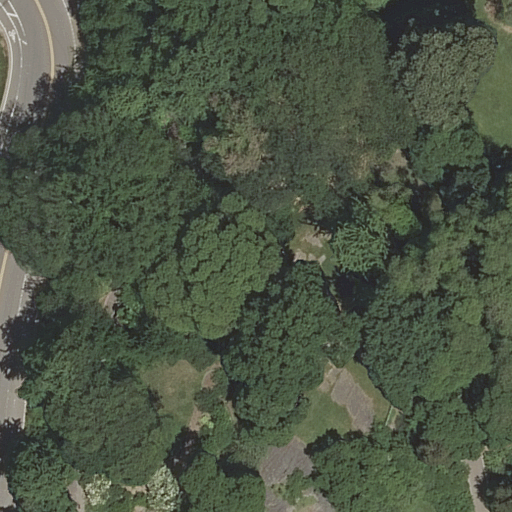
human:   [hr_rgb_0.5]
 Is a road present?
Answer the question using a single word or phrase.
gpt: yes

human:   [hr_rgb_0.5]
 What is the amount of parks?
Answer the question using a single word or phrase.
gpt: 1

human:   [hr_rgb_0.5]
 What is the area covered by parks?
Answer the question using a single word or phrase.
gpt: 10627m2

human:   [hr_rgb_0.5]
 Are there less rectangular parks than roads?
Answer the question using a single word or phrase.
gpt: yes

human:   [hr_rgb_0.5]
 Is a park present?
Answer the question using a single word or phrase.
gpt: yes

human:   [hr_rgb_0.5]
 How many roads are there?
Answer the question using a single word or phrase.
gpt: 4

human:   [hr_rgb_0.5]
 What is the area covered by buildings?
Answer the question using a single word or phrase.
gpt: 0m2

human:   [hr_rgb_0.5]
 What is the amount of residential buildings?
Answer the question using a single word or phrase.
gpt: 0

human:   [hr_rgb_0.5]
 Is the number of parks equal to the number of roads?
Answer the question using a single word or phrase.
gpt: no

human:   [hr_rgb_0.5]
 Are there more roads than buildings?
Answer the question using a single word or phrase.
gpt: yes

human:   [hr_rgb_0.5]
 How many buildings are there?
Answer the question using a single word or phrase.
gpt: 0

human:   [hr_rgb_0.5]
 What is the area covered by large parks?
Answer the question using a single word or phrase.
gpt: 10627m2

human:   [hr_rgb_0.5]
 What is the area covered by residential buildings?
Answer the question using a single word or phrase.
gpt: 0m2

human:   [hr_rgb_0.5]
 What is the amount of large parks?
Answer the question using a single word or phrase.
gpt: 1

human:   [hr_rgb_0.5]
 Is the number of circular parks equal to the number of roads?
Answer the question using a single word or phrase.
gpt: no

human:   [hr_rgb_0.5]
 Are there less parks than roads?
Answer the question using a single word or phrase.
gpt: yes

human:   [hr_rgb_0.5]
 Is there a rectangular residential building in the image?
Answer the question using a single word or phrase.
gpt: no

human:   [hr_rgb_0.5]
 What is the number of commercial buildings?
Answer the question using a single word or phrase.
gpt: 0

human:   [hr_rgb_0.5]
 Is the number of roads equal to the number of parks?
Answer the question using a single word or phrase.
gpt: no

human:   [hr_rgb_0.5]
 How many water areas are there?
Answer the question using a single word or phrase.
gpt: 0

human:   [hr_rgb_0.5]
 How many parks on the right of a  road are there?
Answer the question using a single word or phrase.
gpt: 1

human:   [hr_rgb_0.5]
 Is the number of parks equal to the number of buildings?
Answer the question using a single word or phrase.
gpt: no

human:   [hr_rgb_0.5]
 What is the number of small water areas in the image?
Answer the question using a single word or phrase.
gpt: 0

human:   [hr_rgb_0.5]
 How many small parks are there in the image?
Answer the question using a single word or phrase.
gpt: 0

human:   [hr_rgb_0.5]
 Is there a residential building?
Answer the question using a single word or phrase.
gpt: no

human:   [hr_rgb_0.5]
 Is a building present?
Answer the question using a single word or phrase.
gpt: no

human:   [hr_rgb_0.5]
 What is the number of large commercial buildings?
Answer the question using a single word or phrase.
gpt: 0

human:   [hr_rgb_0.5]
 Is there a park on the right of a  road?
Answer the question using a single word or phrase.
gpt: yes

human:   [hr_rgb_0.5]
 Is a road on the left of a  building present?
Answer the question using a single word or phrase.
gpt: no

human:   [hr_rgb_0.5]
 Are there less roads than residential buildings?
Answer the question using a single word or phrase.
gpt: no

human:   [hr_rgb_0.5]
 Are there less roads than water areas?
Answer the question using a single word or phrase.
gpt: no

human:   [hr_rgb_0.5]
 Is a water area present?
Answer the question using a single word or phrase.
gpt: no

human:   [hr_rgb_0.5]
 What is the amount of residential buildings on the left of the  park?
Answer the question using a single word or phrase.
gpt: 0

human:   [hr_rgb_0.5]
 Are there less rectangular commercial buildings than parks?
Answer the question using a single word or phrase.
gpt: yes

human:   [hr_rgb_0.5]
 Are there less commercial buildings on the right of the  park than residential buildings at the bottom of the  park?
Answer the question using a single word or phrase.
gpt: no

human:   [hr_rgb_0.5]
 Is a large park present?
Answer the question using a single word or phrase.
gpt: yes

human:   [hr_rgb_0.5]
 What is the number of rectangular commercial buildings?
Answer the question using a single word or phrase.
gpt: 0

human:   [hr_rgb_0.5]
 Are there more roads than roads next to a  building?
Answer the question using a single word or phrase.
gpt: yes

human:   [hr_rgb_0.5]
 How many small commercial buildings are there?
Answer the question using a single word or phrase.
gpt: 0

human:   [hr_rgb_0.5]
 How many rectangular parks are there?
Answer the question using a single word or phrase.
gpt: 1

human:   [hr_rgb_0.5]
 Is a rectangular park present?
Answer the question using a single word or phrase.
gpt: yes

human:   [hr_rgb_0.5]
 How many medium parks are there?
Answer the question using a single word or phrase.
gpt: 0

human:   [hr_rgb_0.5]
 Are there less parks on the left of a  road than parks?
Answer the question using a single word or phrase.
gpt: yes

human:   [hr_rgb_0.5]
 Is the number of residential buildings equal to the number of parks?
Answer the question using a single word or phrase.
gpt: no

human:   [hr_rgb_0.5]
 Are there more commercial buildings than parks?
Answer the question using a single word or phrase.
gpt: no

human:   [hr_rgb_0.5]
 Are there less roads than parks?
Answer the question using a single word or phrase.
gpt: no

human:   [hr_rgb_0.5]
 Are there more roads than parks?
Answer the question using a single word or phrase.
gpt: yes

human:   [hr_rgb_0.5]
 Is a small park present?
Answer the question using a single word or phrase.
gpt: no

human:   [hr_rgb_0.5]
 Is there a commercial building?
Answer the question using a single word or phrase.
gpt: no

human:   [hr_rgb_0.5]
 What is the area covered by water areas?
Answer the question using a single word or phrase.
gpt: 0m2

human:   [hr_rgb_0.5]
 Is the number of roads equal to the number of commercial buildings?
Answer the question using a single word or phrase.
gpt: no

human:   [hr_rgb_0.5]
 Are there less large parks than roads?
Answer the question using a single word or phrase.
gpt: yes

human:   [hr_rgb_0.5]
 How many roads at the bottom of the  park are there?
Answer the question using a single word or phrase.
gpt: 4

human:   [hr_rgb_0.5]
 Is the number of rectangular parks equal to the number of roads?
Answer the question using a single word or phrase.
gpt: no

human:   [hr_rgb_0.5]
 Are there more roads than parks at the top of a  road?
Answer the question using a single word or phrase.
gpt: yes

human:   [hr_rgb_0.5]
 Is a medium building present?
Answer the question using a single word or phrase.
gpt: no

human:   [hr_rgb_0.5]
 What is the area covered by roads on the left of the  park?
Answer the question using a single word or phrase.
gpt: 0m2

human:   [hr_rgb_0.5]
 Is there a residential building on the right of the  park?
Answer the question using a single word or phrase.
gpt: no

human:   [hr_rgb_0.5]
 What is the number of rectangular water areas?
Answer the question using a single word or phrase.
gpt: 0

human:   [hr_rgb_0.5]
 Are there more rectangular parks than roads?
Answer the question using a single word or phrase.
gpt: no

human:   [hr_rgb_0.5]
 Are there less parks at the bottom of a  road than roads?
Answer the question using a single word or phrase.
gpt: yes

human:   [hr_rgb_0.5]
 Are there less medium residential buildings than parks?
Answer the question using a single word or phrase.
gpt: yes

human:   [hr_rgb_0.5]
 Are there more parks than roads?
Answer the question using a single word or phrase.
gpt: no

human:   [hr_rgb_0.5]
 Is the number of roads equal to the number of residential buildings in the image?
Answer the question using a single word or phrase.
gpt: no